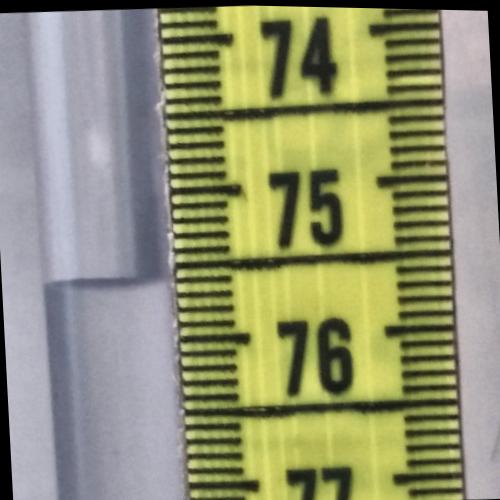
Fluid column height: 75.6 cm